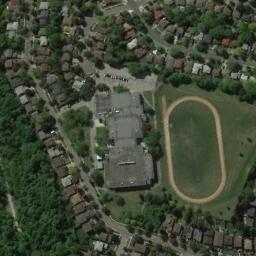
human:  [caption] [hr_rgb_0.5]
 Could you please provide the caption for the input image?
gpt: A track and field is built in the middle of a residential area, Surrounded by a lot of vegetation .

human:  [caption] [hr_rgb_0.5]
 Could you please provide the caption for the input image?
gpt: The ground track field is on a lawn and is surrounded by some trees and lots of houses arranged neatly .

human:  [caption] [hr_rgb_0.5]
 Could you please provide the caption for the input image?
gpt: There is a trail around the track .

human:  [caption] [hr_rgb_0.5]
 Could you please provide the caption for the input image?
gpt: There are many buildings around the ground track field with a yellow track .

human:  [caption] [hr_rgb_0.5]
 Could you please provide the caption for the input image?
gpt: There are many buildings next to the ground track field .